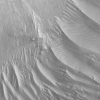
Atmospheric dust classification: not_dusty